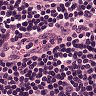
Metastatic tissue present: no